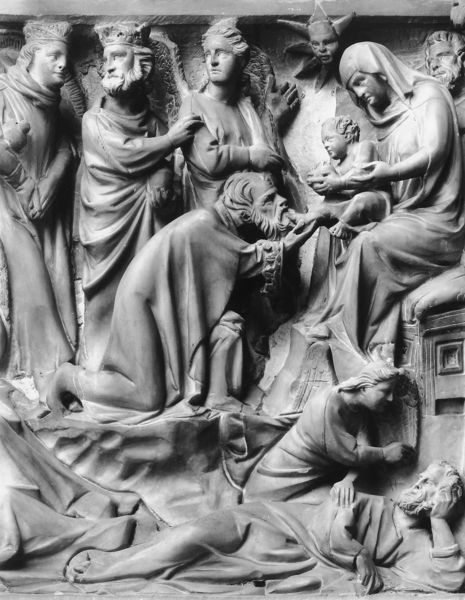
Titel: Kanzel
Künstler: Giovanni Pisano
Standort: Pistoia, S. Andrea (EU - I - Toskana)
Schlagwörter: flügel, fuß, mann, schlaf, frauen, sitzen, frau, marmor, männer, stuhl, bart, falten, gesicht, stein, kirche, sonne, gewand, sitzend, drei, gewänder, kind, mutter, krone, engel, relief, liegen, baby, figuren, bischof, könig, thron, knie, liegend, stern, denkmal, traum, knien, christus, jesus, teufel, kniend, könige, königin, heilige, maria, madonna, anbetung, jesu, hirten, schäfer, bitten, josef, joseph, geburt, kronen, jesuskind, relif, geschenke, abt, gaben, drei könige, heilige drei könige, balthasar, melchior, anbetung der könige, kniened, heilige drei könig, bischoph, weihnachtsgeschichte, gönigin